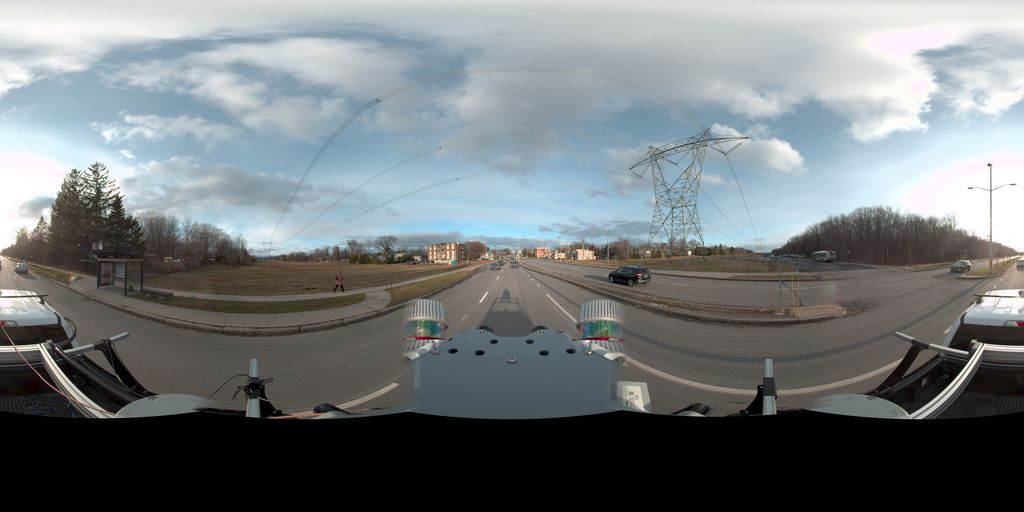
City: quebec_city